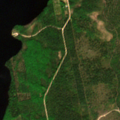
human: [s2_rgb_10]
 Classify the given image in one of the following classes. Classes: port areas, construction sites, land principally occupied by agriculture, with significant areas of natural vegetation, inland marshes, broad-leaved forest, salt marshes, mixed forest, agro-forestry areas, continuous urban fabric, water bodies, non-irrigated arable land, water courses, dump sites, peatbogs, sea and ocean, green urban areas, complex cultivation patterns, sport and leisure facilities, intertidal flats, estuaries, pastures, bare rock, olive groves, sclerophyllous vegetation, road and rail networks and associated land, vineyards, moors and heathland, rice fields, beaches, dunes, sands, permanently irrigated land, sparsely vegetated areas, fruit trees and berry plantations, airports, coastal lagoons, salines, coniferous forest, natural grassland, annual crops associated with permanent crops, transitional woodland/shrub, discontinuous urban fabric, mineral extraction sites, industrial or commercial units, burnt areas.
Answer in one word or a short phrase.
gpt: coniferous forest, mixed forest, transitional woodland/shrub, water bodies